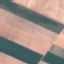
Land use / land cover: AnnualCrop